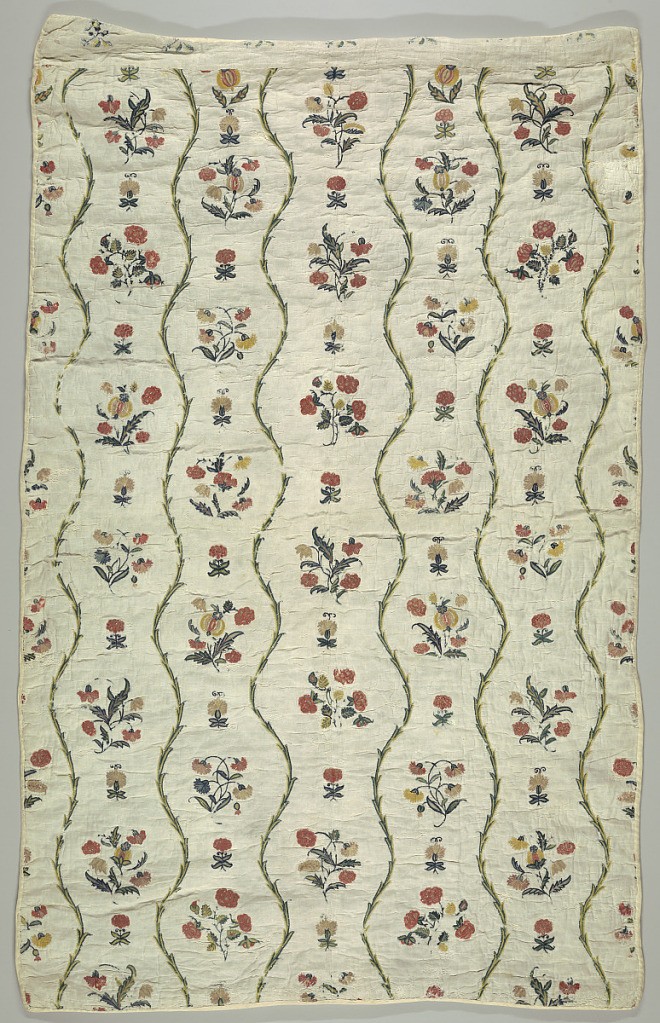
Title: Textile
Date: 18th century
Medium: wool, linen Technique: crewel embroidery, quilted
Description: Small quilt, white linen, embroidered in polychrome wools. Design of slender undulating vine, rising vertically; detached natural size flower groups between vine stems. Background quilted, simple diagonal pattern; lined with white linen.